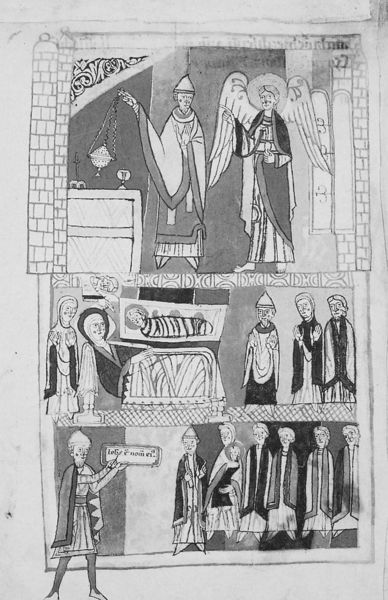
Titel: Epistular
Institution: Rom, Biblioteca Apostolica (Vatican)
Schlagwörter: kind, engel, bischof, buch, altar, mittelalter, segen, erscheinung, buchmalerei, altaar